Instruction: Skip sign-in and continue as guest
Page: checkout
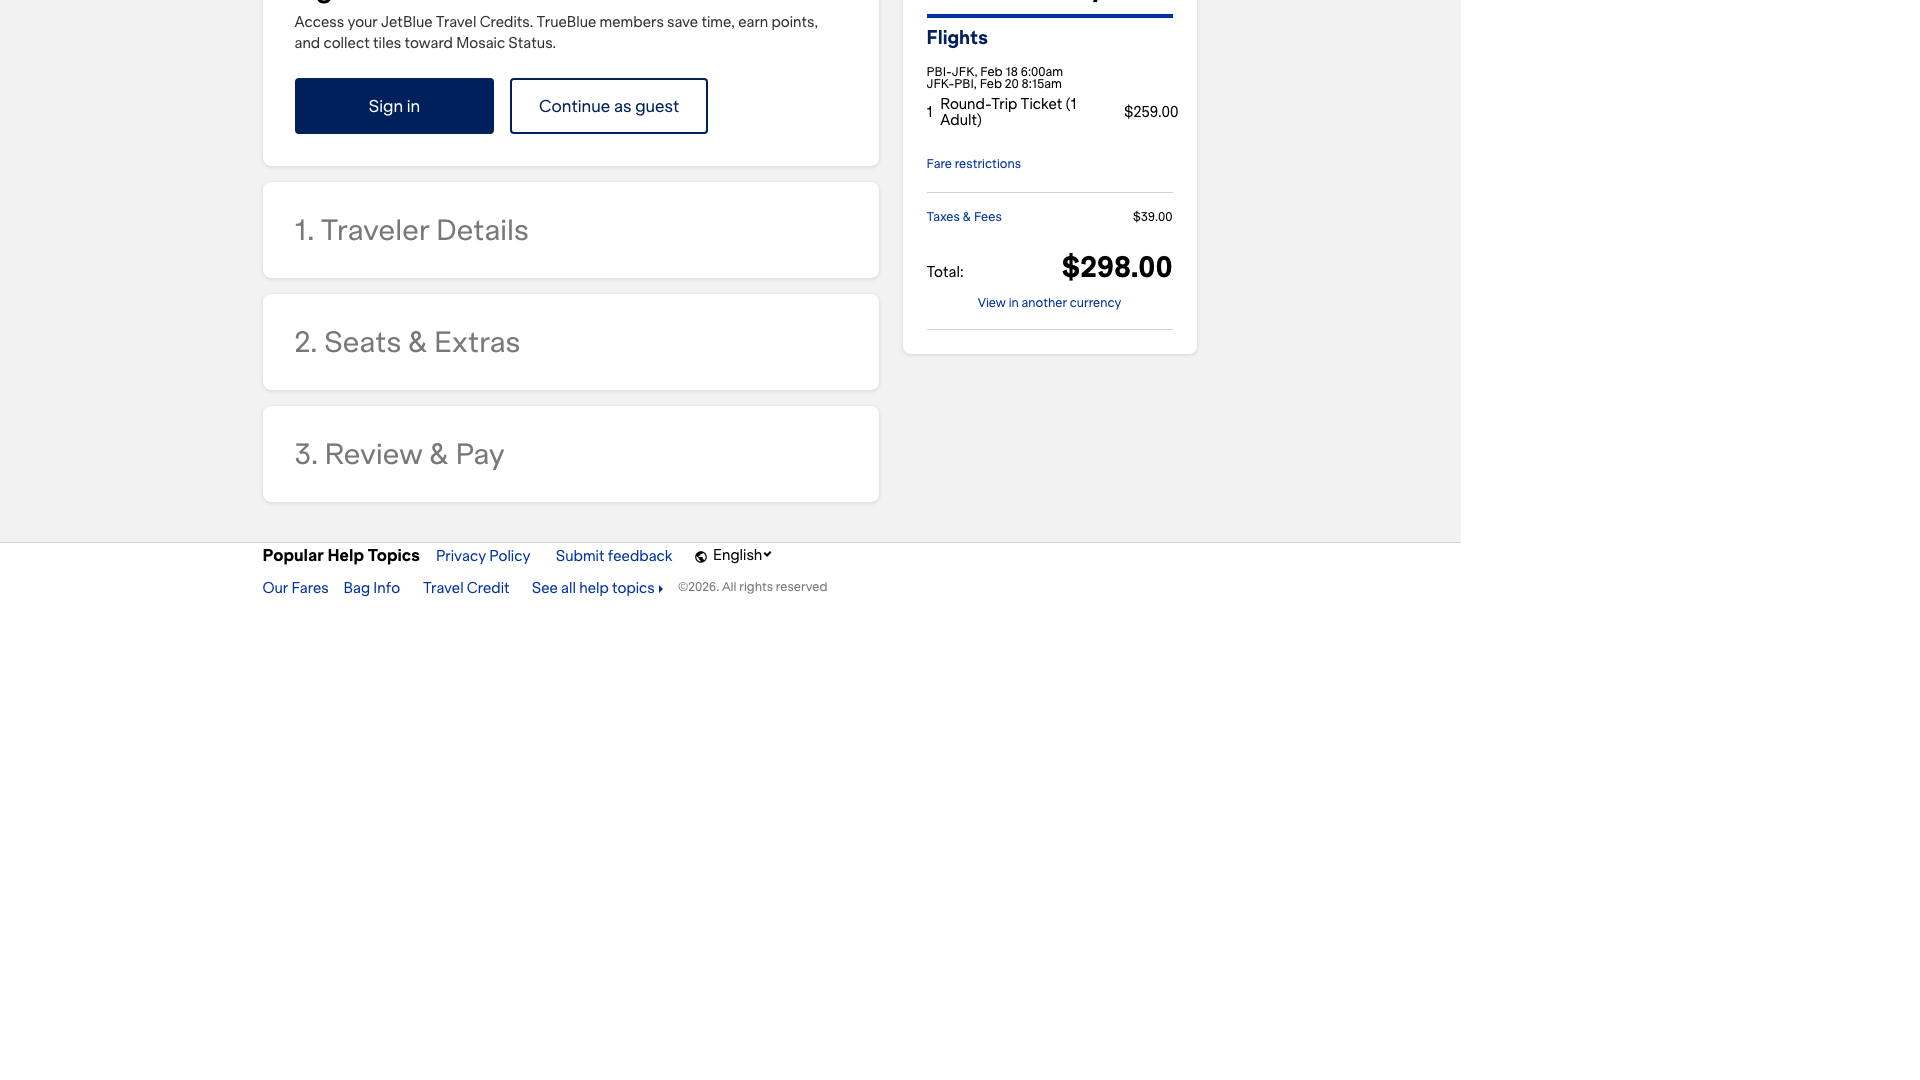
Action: click